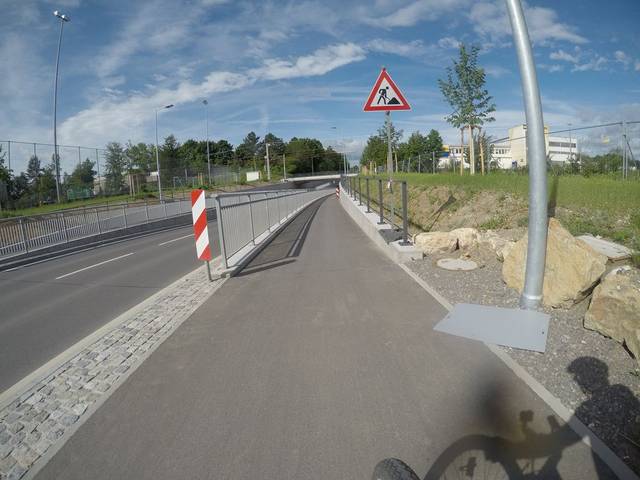
Region: Germany
Coordinates: 48.681, 8.996